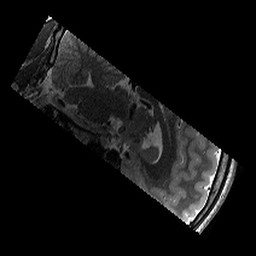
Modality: T2w
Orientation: sagittal
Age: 13
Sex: male
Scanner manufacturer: siemens
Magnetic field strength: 3 T
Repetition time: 9.23 s
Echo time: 0.067 s